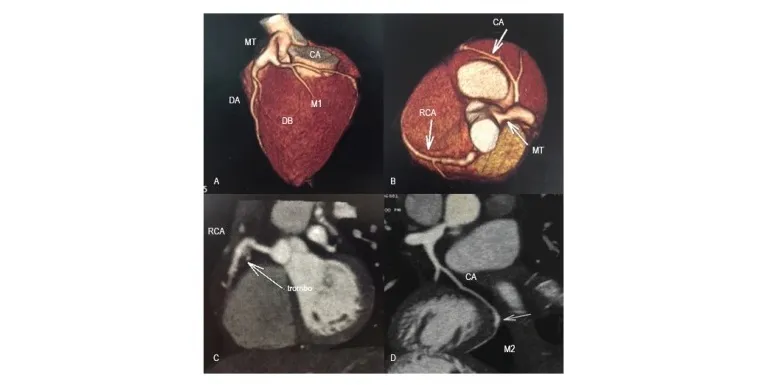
Coronary computed tomography angiography showed aneurysm at the
distal third of the left coronary artery trunk (9mm) and anterior
descending artery ostium (9.5 mm); circumflex artery with ectasia at
the ostium (3.7 mm); marginal branch 2 with aneurysm at the distal
segment; right coronary artery with saccular aneurysm (9.8 mm at the
greatest diameter), mural thrombus and small regions of
calcification. Total score of 23.81 (Agaston) and 38.59 (Volume). MT: main trunk of the left coronary artery; DA: anterior descending
artery; DB: diagonal branch; CA: circumflex artery; M1: left
marginal artery; M2: second marginal branch of circumflex artery;
RCA: right coronary artery; LA: left atrium; Ao: aorta.
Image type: radiology (ct)